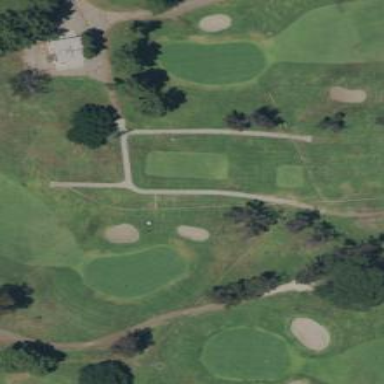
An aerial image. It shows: Path designated for golf carts.